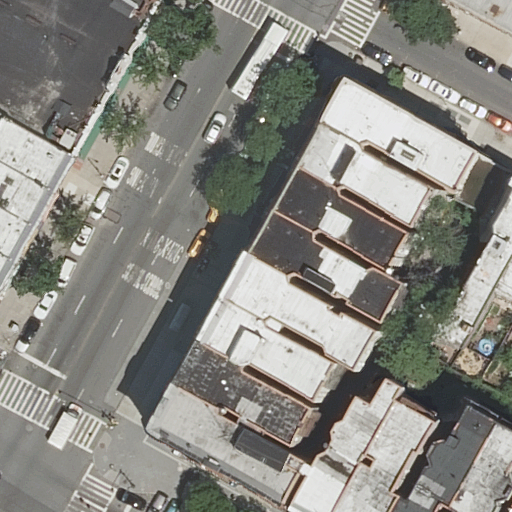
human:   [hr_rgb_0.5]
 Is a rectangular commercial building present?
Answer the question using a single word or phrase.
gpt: no

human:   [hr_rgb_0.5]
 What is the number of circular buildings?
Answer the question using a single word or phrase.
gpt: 0

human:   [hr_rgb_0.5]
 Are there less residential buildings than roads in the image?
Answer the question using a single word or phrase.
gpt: no

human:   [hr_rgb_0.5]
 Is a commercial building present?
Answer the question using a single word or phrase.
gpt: no

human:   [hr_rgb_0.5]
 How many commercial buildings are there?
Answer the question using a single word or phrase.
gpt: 0

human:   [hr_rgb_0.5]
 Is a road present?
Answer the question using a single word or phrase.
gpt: yes

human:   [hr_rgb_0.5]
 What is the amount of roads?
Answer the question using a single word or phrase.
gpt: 3

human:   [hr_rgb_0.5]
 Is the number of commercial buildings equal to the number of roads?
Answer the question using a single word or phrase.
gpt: no

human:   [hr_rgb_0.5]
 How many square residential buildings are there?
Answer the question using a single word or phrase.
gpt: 0

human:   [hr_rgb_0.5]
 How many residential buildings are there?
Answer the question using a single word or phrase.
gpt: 21

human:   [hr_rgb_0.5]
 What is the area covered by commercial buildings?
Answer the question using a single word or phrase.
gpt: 0m2

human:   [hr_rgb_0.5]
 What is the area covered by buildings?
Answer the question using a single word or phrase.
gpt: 3348m2

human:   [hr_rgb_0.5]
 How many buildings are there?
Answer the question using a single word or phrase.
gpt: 21

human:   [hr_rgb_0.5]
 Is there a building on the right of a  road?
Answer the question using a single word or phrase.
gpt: yes

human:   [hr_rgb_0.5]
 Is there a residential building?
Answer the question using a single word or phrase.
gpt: yes

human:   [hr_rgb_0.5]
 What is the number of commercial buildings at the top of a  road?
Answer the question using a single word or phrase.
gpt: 0

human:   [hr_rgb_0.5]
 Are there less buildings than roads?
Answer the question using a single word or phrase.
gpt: no

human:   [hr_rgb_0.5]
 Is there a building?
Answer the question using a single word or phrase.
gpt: yes

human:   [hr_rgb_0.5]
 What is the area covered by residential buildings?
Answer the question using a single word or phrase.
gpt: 3348m2

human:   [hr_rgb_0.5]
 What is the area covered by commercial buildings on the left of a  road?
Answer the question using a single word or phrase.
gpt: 0m2

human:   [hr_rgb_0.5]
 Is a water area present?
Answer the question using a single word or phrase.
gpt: no

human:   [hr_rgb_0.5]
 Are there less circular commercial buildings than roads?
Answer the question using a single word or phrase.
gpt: yes

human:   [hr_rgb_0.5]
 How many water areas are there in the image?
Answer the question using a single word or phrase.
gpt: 0

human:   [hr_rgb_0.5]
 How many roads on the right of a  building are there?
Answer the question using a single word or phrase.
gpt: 3

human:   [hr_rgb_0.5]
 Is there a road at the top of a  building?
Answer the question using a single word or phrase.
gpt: yes

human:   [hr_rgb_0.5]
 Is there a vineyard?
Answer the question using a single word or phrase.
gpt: no

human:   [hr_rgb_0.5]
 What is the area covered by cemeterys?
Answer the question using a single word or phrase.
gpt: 0m2

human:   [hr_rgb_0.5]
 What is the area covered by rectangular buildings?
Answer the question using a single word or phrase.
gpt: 1285m2

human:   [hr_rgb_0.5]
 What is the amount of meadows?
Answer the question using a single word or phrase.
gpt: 0

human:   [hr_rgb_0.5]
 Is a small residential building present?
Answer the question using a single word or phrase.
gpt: yes

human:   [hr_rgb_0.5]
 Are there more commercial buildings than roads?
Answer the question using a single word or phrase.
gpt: no

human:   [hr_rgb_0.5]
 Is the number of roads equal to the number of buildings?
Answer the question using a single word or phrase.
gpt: no

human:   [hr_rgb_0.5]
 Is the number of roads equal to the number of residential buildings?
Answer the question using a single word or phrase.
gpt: no

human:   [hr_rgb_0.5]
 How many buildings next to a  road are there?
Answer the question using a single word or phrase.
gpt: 21

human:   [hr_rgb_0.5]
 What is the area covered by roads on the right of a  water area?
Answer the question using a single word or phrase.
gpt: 0m2

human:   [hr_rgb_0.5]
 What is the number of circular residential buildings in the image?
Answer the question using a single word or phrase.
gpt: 0

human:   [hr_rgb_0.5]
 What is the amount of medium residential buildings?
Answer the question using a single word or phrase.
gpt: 14

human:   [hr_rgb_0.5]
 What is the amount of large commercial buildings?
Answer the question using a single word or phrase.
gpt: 0

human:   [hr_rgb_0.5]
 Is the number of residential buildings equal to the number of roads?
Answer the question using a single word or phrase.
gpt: no

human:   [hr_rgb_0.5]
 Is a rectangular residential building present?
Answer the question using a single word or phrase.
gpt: yes

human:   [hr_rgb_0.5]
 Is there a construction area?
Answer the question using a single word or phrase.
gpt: no

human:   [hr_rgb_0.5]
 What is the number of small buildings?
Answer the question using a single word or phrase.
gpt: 7

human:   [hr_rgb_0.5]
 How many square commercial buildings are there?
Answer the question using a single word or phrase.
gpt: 0

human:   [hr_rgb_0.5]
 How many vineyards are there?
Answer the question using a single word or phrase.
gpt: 0

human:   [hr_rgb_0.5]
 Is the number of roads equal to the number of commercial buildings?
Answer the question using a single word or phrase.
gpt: no

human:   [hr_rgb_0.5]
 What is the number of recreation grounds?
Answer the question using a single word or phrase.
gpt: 0

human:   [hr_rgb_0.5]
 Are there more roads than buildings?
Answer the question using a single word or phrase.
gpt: no

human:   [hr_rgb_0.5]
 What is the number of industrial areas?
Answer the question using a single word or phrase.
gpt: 0

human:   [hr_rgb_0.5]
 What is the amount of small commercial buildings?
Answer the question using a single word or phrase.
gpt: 0

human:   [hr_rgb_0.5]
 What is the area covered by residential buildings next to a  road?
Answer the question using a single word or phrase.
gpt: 3348m2

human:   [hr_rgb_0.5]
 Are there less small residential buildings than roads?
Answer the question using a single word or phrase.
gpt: no

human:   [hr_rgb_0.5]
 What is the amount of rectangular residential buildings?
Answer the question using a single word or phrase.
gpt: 12

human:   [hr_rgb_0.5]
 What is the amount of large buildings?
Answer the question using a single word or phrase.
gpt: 0

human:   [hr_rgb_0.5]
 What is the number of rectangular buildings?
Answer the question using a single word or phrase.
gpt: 12

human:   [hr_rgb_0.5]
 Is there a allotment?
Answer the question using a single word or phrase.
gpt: no

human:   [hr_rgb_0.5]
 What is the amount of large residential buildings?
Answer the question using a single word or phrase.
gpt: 0

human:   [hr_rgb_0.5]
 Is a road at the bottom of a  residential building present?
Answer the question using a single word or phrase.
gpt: yes

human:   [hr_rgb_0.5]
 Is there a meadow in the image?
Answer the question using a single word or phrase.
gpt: no

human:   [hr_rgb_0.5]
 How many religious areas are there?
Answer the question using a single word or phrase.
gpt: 0

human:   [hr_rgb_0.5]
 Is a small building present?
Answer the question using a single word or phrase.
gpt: yes

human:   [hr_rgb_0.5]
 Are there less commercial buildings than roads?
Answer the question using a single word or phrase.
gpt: yes

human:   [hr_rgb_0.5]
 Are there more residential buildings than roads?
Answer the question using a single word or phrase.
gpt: yes

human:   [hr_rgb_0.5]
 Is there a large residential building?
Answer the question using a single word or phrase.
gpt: no

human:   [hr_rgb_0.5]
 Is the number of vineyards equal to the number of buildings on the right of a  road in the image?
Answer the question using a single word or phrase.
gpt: no